Question: I am developing my first Android App. I have an application already running on emulator (Eclipse + Android dev. tools) on Ubuntu 10.04 LTS - the Lucid Lynx - released in April 2010. I have already tryied the <URL> on this link, but whenever I try to list my already connected device using ./adb devices I get the following:
'''
mmaia@mmaia-desktop:~/tools/android-sdk-linux_86/tools$ ./adb devices
List of devices attached
???????????? no permissions
'''
I have checked and when I run the virtual emulator the same command returns:
'''
List of devices attached
???????????? no permissions
emulator-5554 device
'''
Also when I ask eclipse to run the emulator it finds the device(galaxy 5), see image below, but can't find serial, probably because of some permission, than I am only able to choose the virtual emulator.

How do I configure permission to use Galaxy 5 as a device while developing for Android under Ubuntu 10.04?
[]s
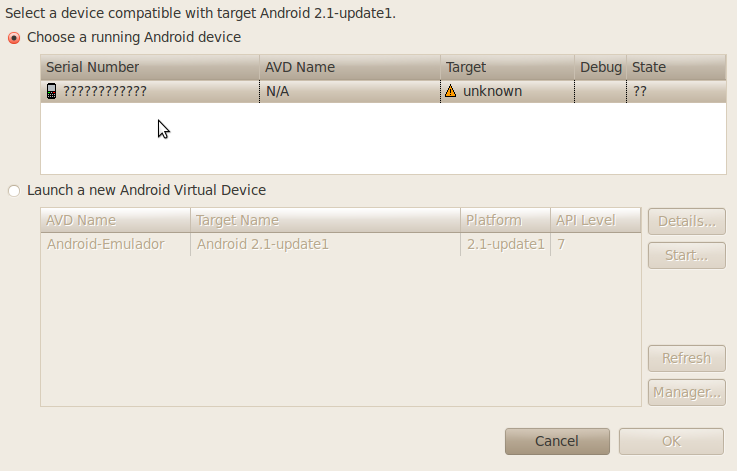
Answer: Just a few ideas:
Make sure you not only created the udev rules, but also did
chmod a+r /etc/udev/rules.d/51-android.rules
Use dmesg shortly after plugging in the phone to verify that it's enumerating nicely as a usb device.
See if you can get the adb shell up
Can you do a mass storage mount? That's not a development function but would at least be a test that the usb is working.